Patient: sex M, age 71
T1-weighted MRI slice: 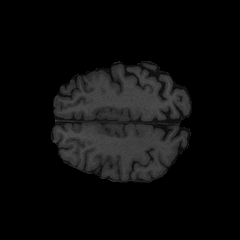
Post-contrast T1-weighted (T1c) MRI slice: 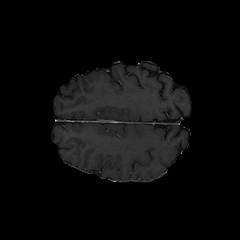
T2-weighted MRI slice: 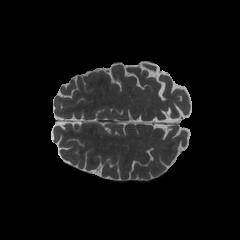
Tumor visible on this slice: no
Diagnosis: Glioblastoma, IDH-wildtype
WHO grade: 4